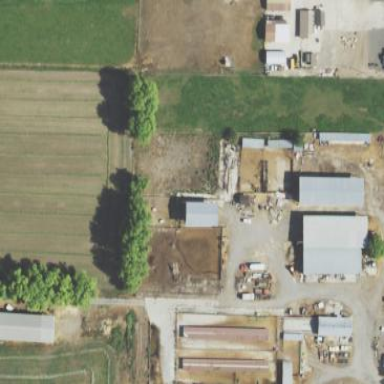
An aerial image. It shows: Farmyard area.